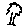
Label: tree